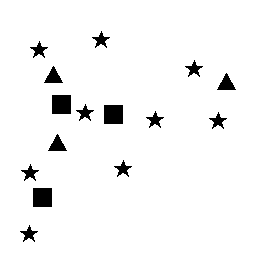
Squares: 3
Triangles: 3
Stars: 9
Total shapes: 15